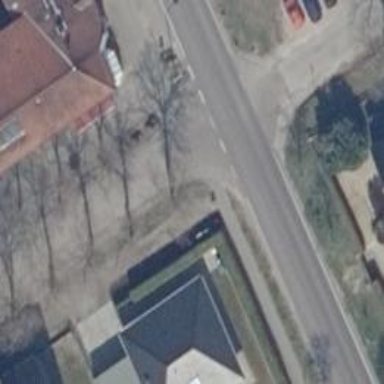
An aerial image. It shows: Residential road surfaced with concrete plates.